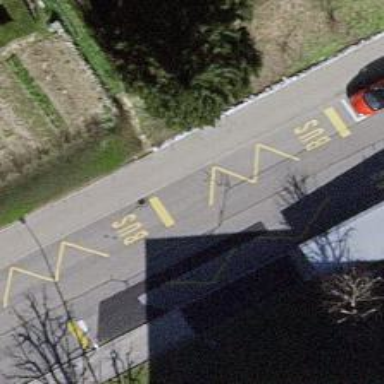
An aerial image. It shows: Sidewalk leading to public transport platform.